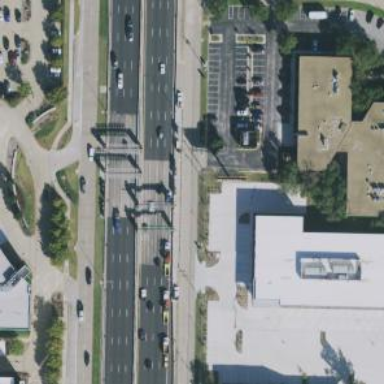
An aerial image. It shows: Toll gantry on the road.